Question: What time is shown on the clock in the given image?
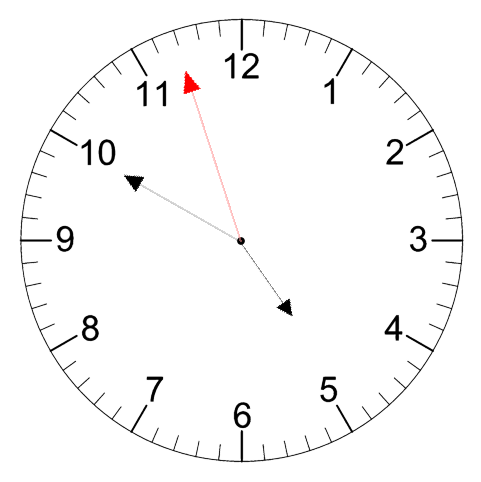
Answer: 04:49:57